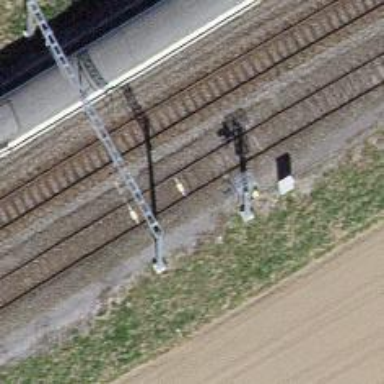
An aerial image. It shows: Railway signal.